高一 · 立体几何学
如图, 长方体 $A B C D-A_{1} B_{1} C_{1} D_{1}$ 中, $A A_{1}=A B=2, A D=1$, 点 $E, F, G$ 分别是 $D D_{1}, A B, C C_{1}$ 的中点,则异面直线 $A_{1} E$ 与 $G F$ 所成角的余弦值是

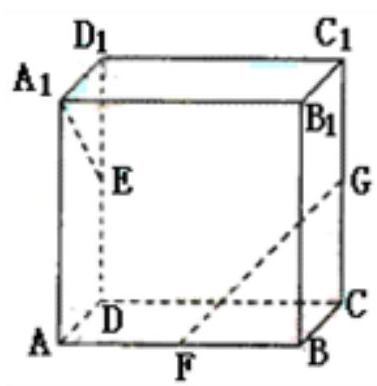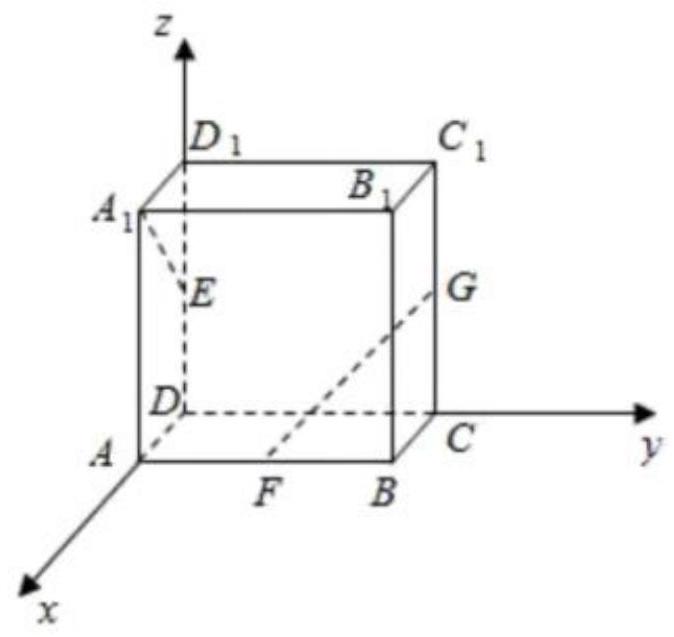
$\frac{\sqrt{15}}{5}$
B. $\frac{\sqrt{2}}{2}$
C. $\frac{\sqrt{10}}{5}$
D. 0
答案: D
解析: 【分析】

以 $D A, D C, D D_{1}$ 所在直线为 $x, y, z$ 轴, 建立空间直角坐标系, 可得 $\overrightarrow{A_{1} E}$ 和 $\overrightarrow{G F}$ 的坐标, 进而可得 $\cos \overrightarrow{A_{1} E}, \overrightarrow{G F}$, 从而可得结论.

【详解】

以 $D A, D C, D D_{1}$ 所在直线为 $x, y, z$ 轴，建立空间直角坐标系，

则可得 $A_{1}(1,0,2), E(0,0,1), G(0,2,1), F(1,1,0)$,

$\therefore \overrightarrow{A_{1} E}=(-1,0,-1), \overrightarrow{G F}=(1,-1,-1)$,

设异面直线 $A_{1} E$ 与 $G F$ 所成的角为 $\theta$,
则 $\cos \theta=\left|\cos \overrightarrow{A_{1} E}, \overrightarrow{G F}\right|=\left|\frac{-1 \times 1+0+(-1) \times(-1)}{\sqrt{2} \times \sqrt{2}}\right|=0$, 故选 D.

【点睛】

本题主要考查异面直线所成的角, 属于中档题.求异面直线所成的角主要方法有两种:一是向量法, 根据几何体的特殊性质建立空间直角坐标系后, 分别求出两直线的方向向量, 再利用空间向量夹角的余弦公式求解; 二是传统法, 利用平行四边形、三角形中位线等方法找出两直线成的角, 再利用平面几何性质求解.